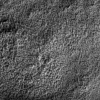
Atmospheric dust classification: not_dusty